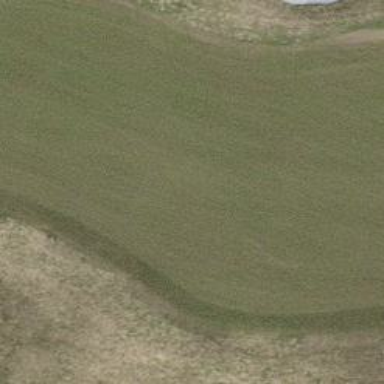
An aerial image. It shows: Picturesque green golfing area with grass land use.